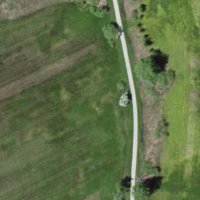
EUNIS habitat code: 16
Species observed at this site:
Milvus milvus
Lysimachia vulgaris
Cardamine pratensis
Filipendula ulmaria